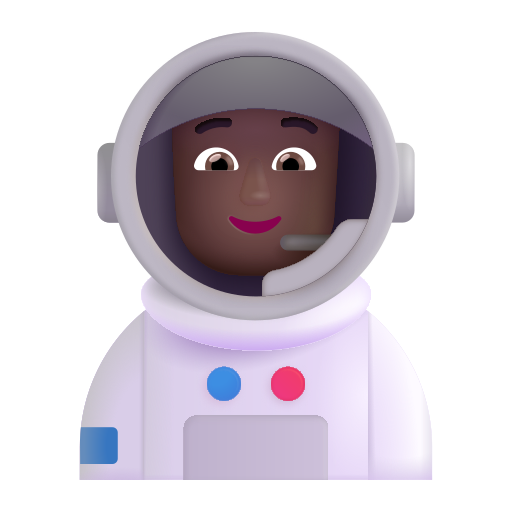
astronaut color  dark